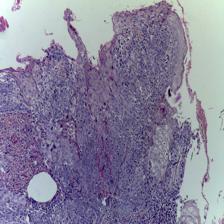
Diagnosis: OSCC